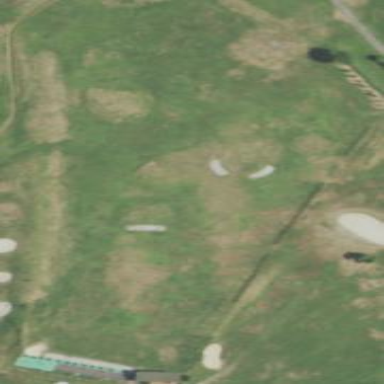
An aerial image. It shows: Grassy area designated for driving range golf.